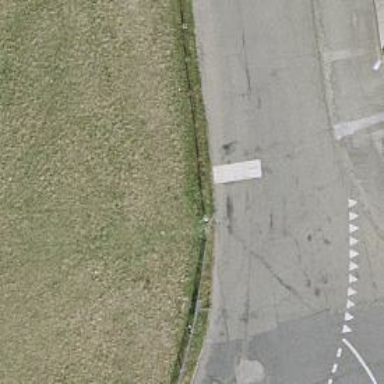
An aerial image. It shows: Asphalt road in residential area.